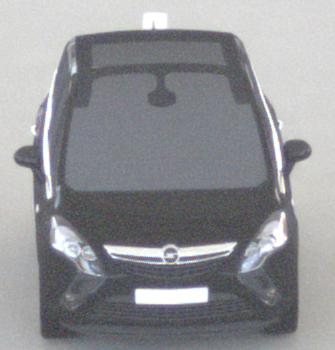
Make: Opel
Model: Zafira Tourer 1.8
Detailed model: Zafira (C) Tourer
Model produced from: 2012/01
Model produced until: 2015/06
Doors: 5
Color: black
Road condition: dry road
Daytime: morning or afternoon
Contrast: low contrast